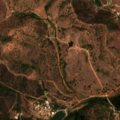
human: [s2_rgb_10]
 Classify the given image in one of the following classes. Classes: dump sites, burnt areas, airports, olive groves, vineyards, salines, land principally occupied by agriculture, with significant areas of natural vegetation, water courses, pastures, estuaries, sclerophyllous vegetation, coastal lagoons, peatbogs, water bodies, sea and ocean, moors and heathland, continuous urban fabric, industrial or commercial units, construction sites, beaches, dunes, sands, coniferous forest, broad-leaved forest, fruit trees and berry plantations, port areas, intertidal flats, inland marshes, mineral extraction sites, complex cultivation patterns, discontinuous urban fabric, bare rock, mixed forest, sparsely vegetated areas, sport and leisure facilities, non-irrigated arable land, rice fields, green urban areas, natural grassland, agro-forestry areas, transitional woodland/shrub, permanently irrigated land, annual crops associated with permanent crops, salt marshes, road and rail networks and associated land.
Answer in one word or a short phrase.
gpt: non-irrigated arable land, agro-forestry areas, transitional woodland/shrub